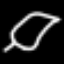
Label: leaf